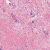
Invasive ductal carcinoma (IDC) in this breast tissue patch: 0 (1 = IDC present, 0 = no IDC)